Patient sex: M
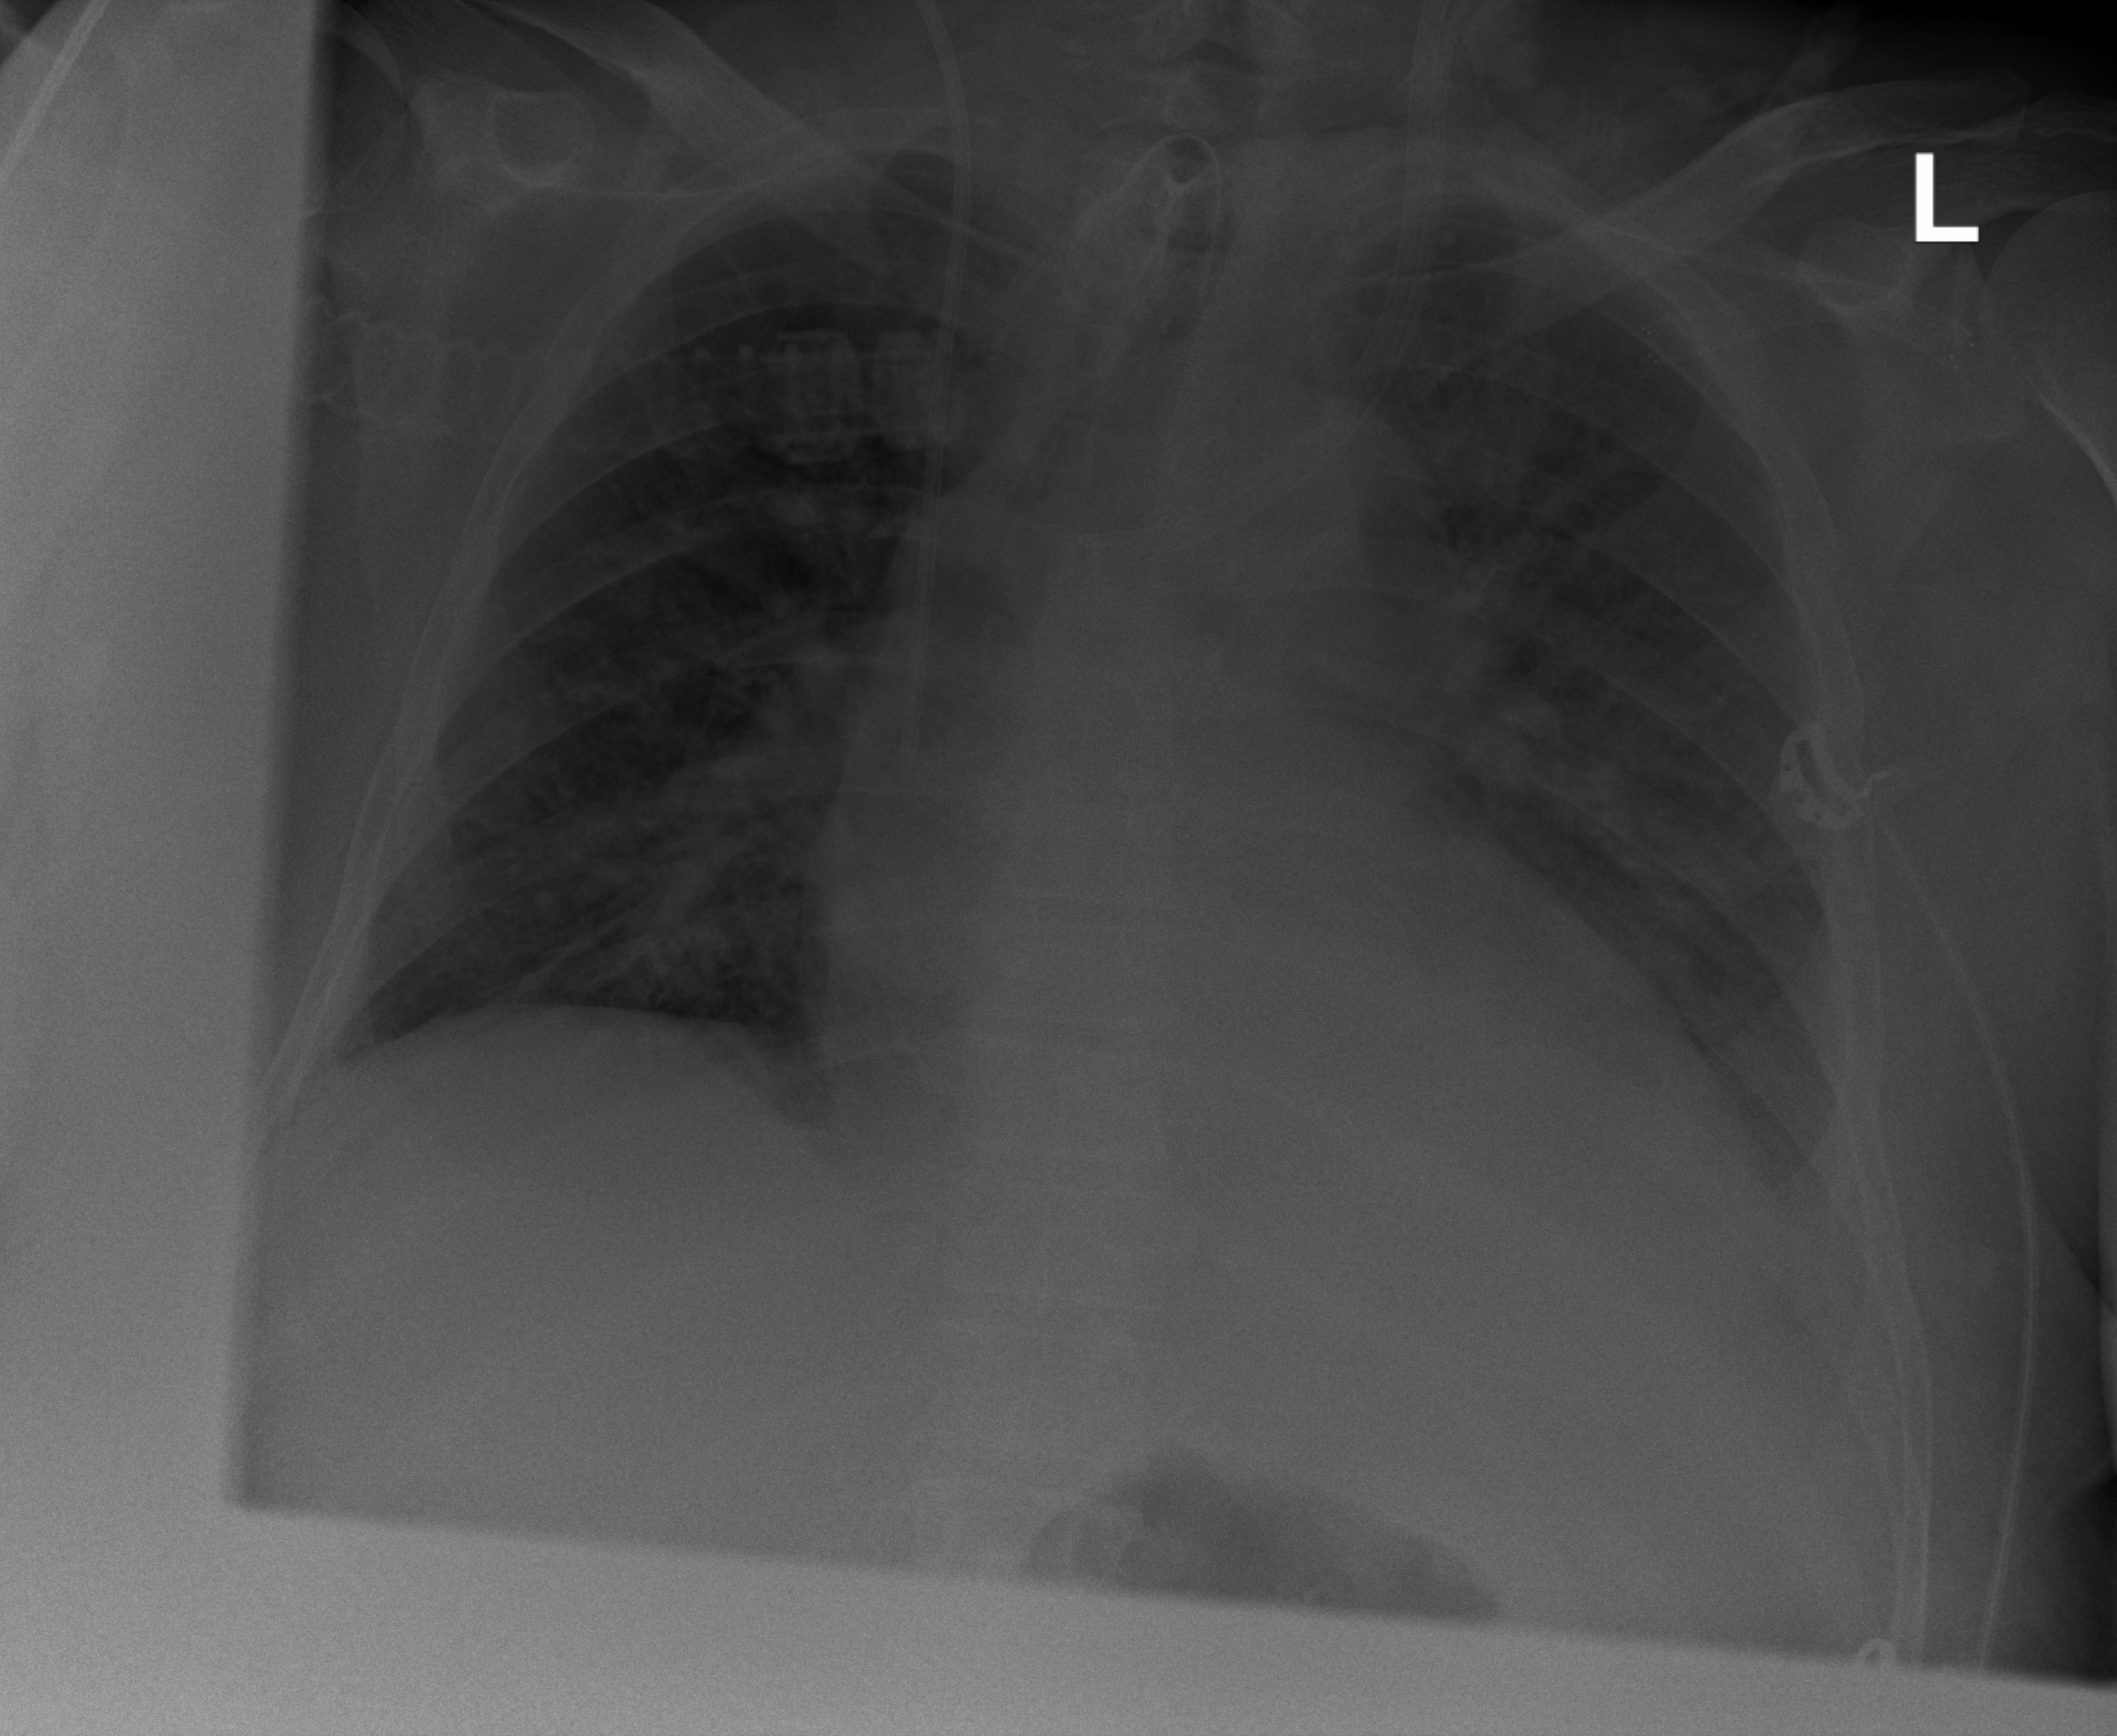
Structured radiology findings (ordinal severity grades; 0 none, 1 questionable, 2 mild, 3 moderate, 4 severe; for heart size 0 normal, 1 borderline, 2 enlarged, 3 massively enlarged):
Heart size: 2
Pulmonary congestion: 2
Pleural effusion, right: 1
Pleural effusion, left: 2
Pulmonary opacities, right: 2
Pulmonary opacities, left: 1
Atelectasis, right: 2
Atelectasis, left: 2